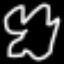
Label: squiggle